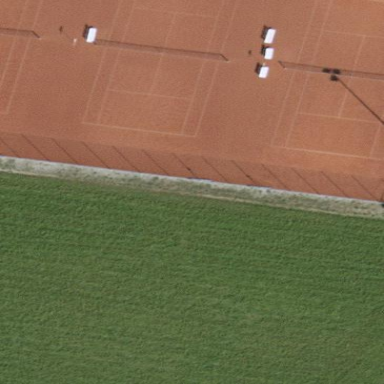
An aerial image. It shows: Tennis court on pitch.